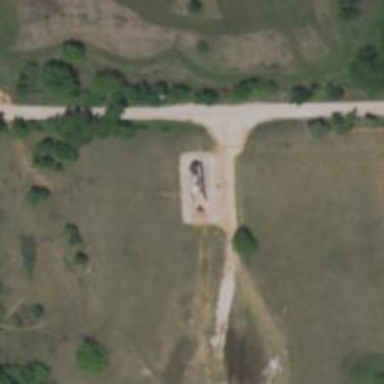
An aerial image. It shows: Storage tank that is man-made.